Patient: sex M, age 64
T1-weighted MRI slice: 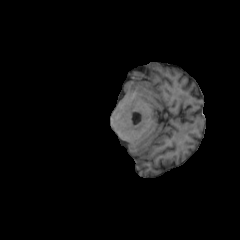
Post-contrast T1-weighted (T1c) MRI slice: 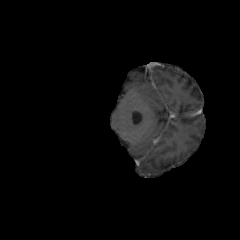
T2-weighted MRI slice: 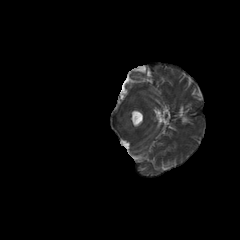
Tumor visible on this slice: no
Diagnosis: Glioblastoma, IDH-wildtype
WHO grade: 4